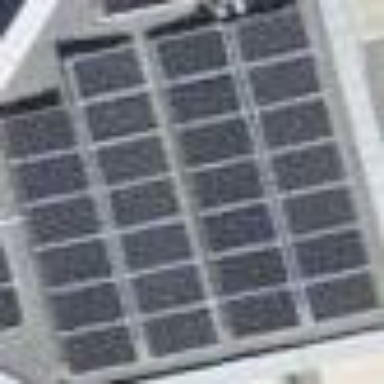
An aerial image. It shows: Solar power generator utilizing photovoltaic technology with solar photovoltaic panels.